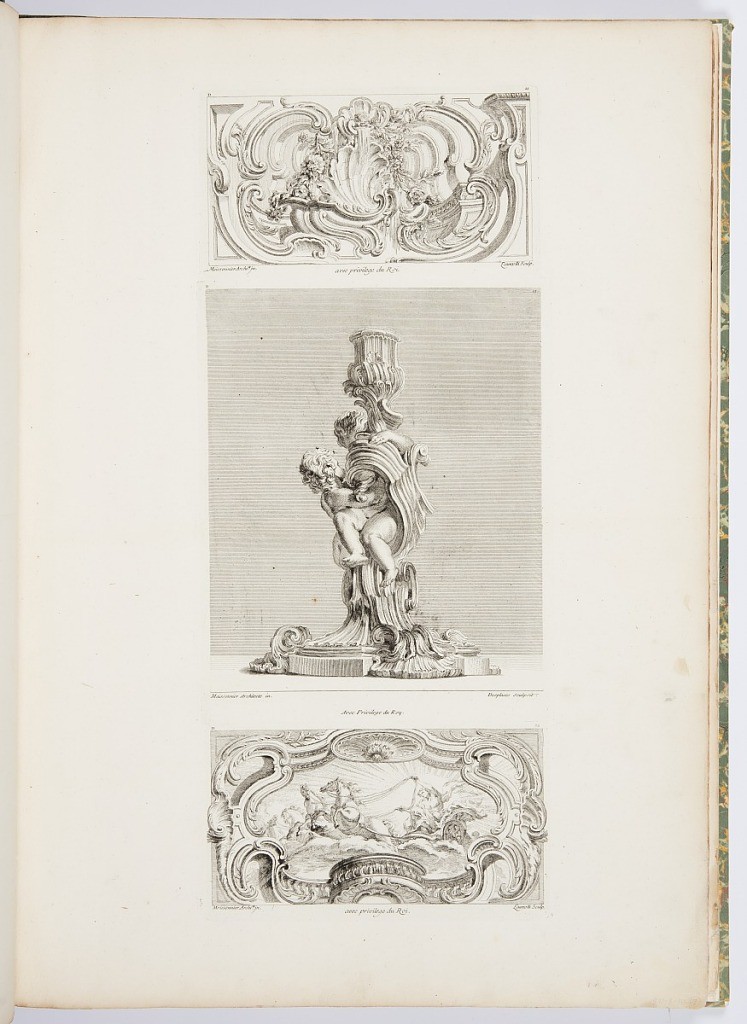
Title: Ornament Design with Apollo on his Chariot
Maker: Juste-Aurèle Meissonnier, French, b. Italy, 1695–1750
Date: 1748
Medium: etching and engraving on paper
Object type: Print
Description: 1921-6-212-7-a: Panel with central shell flanked by garlands of fl...;     1921-6-212-7-b: Design for candlestick (1921-6-212-6-b, 1921-6-212...;     1921-6-212-7-c: Panel with Apollo on his chariot, enclosed by a fr...